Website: crate-barrel
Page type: newsletter-management
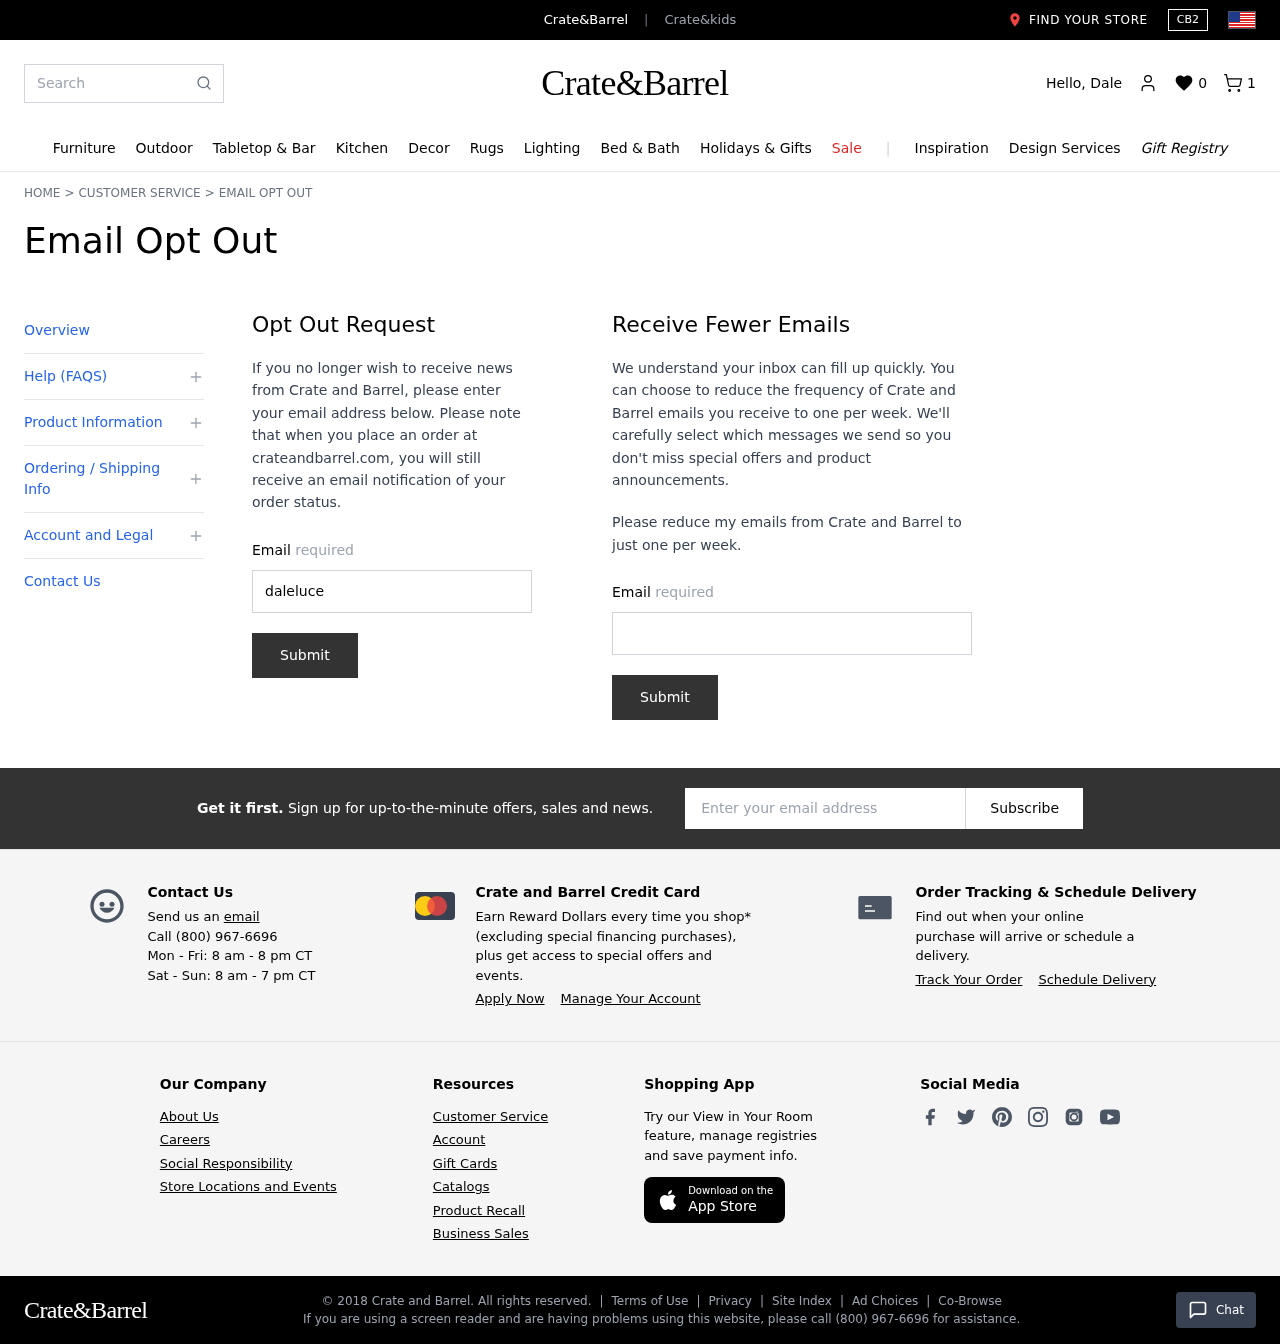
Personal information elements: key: PII_EMAIL
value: dalelucero@gmail.com
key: PII_EMAIL2
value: dalelucero@gmail.com
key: PII_EMAIL3
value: dalelucero@gmail.com
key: PII_FIRSTNAME
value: Dale
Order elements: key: ORDER_NUM_ITEMS
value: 1
Search elements: key: HEADER_SEARCH
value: Search
Other elements: key: WISHLIST_COUNT
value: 0